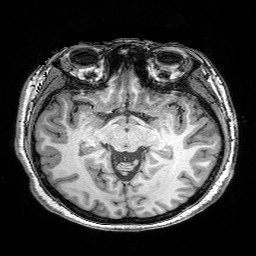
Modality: T1w
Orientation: coronal
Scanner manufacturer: siemens
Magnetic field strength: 3 T
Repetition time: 0.02 s
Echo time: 0.005 s